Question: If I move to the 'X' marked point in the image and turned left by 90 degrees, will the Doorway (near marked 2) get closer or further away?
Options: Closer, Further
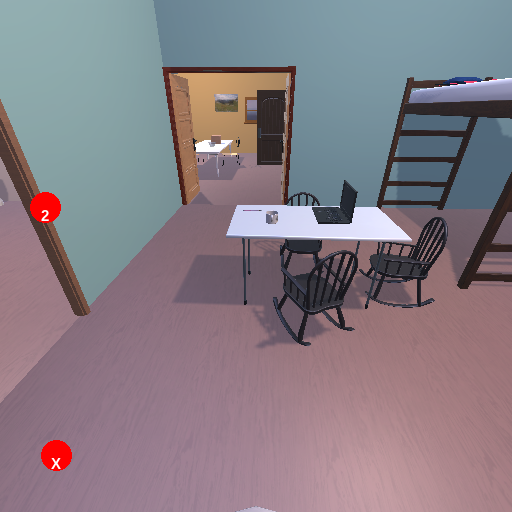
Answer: Closer